Field crop: maize
Growth stage: 2
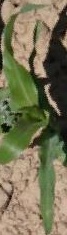
Species: maize